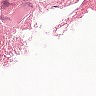
Metastatic tissue present: no